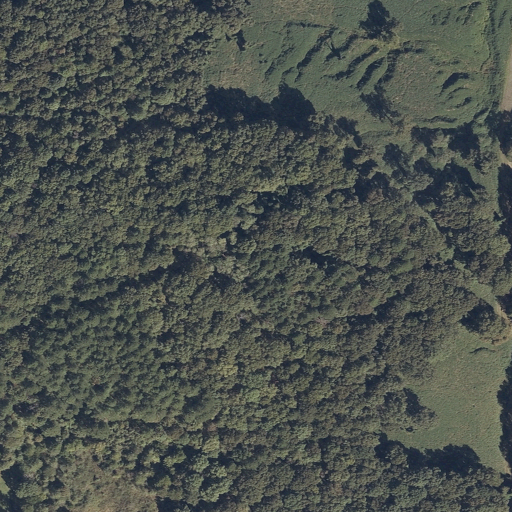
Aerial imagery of mountain in Mississippi named Harper Hill containing deciduous forest, shrub, evergreen forest, open development, mixed forest, cultivated crops, and grassland